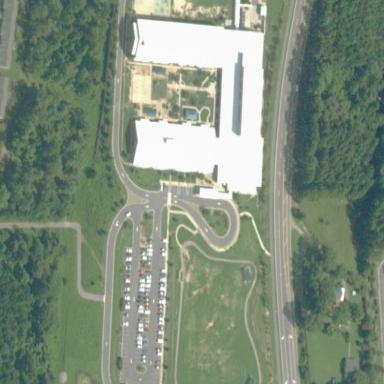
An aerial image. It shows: School building.